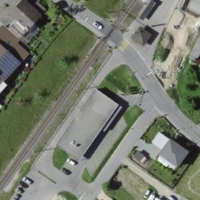
EUNIS habitat code: 54
Species observed at this site:
Macroglossum stellatarum